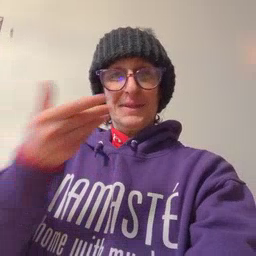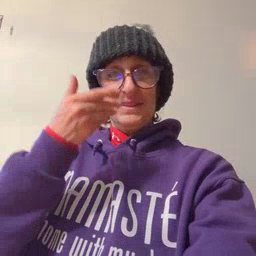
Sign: pizza